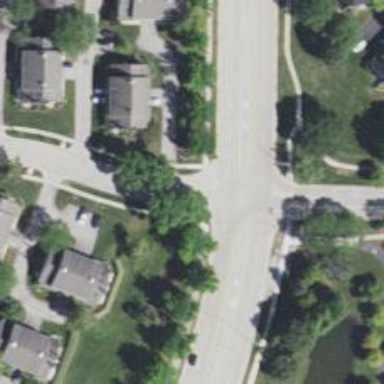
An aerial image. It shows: Stop road.